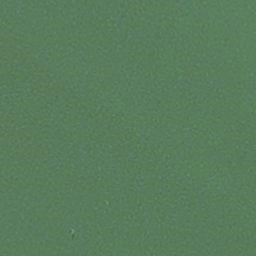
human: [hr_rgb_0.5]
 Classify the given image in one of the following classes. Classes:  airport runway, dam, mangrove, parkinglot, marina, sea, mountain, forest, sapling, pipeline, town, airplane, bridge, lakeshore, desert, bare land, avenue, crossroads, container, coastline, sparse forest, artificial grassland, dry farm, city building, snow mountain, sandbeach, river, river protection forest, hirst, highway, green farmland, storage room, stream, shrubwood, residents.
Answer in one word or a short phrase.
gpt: sea